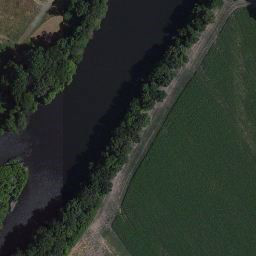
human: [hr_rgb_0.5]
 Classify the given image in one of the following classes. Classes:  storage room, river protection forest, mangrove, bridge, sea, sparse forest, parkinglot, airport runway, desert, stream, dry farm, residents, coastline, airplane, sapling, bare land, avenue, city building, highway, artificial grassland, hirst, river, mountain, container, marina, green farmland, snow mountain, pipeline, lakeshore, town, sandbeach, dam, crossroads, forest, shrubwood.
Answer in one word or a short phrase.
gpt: river